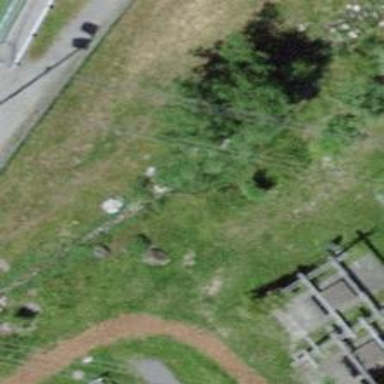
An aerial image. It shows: Playground area for leisure activities on the land.